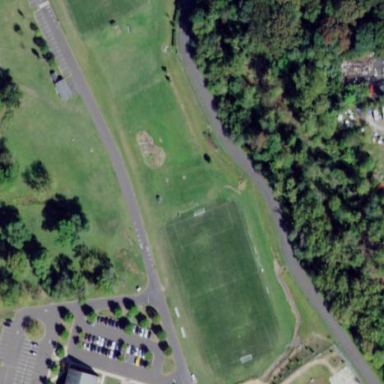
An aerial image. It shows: Recreation ground.